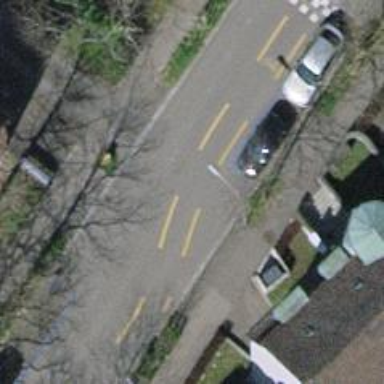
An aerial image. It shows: Residential road with asphalt surface. The road has sidewalks on both sides and dedicated cycle lane on the left side.